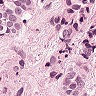
Metastatic tissue present: yes